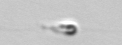
Label: flagellate_morphotype3